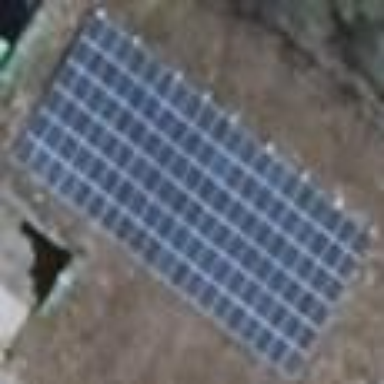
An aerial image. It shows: Solar power generator with photovoltaic panels.